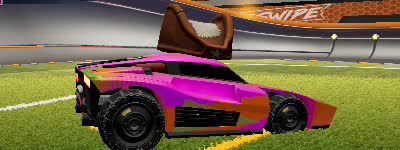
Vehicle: breakout